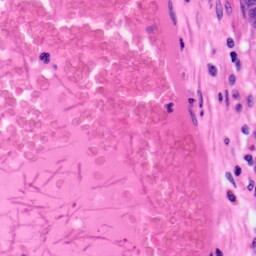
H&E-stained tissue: Colon